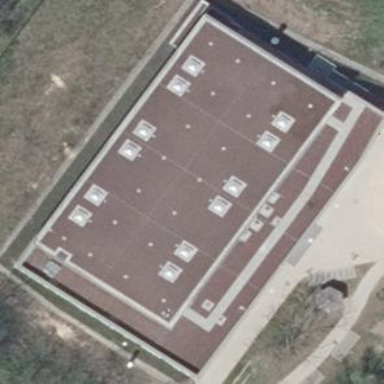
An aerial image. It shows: Building being used as sports hall.